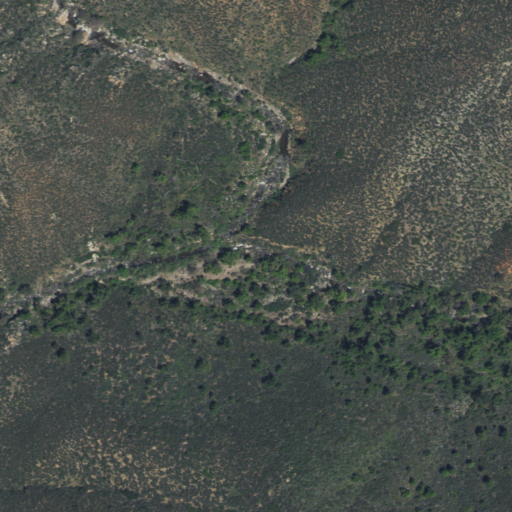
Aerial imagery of valley in California named Penin Canyon containing only shrub